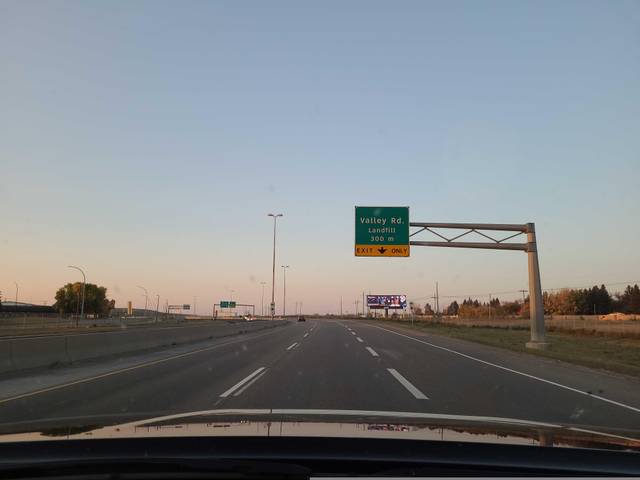
Region: Canada
Coordinates: 52.11, -106.716